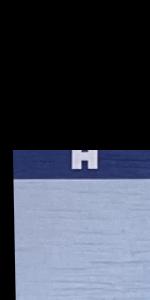
Label: Empty